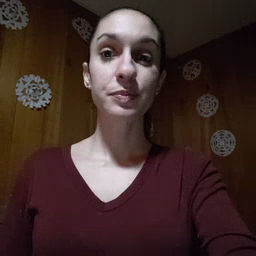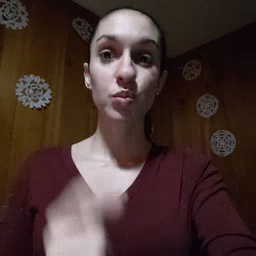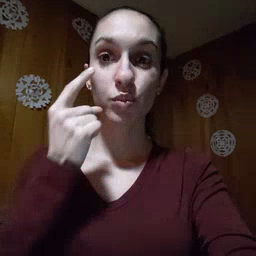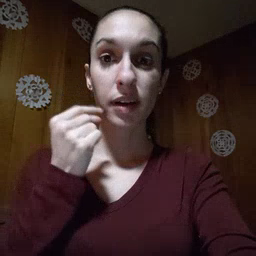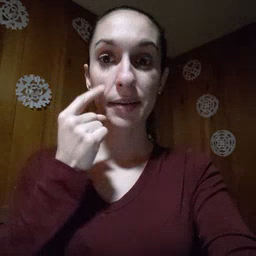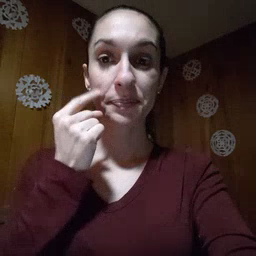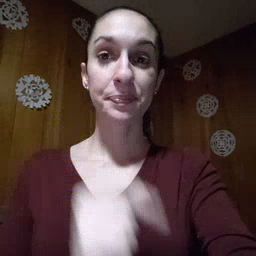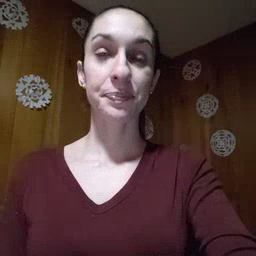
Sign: cry